Question: I have tried lot of image carousels for my mobile websites but none of them are giving proper result.
What I wanted was something like this website <URL>
If you open above link in a mobile device you can see the carousel. If the images are larger they are cut and centered and then zoomed to fit the window. I am trying to do something like that but it's not happening.

As you can see in the above image . Between the image carousal and page number there is white gap . I want to resize the image in such a way that I can fill the gaps with the image . Without loosing aspect ratio
Please help me out if any one have idea about this website
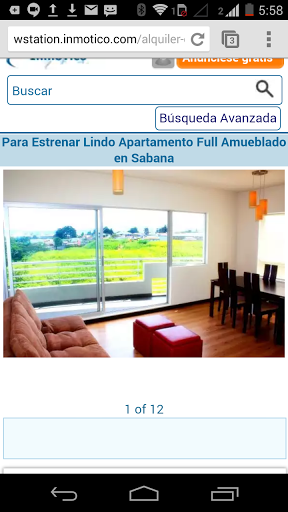
Answer: At last I could get the result what I was trying to do . And instead of JS I got a css snippet which helped me zoom the smaller images to the div size without distorting the images much here is the small css code
'''
.small{
transform:scale(1.42,1.42);
-webkit-transform:scale(1.42,1.42);
-moz-transform: scale(1.42,1.42);
-o-transform: scale(1.42,1.42);
-ms-transform: scale(1.42,1.42);
transition: all 0.65s;
-webkit-transition: all 0.65s;
-moz-transition: all 0.65s;
-o-transition: all 0.65s;
-ms-transition: all 0.65s;
}
'''
Just add this to the image tag and it works fine.
**Note:**To work this css method effectively the image has to be centered to the div properly
As you can see in the snapshot the image is zoomed in